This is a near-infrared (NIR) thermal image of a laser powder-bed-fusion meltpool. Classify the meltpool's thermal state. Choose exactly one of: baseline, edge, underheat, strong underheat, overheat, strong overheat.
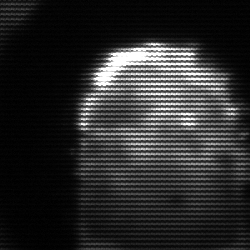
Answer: baseline